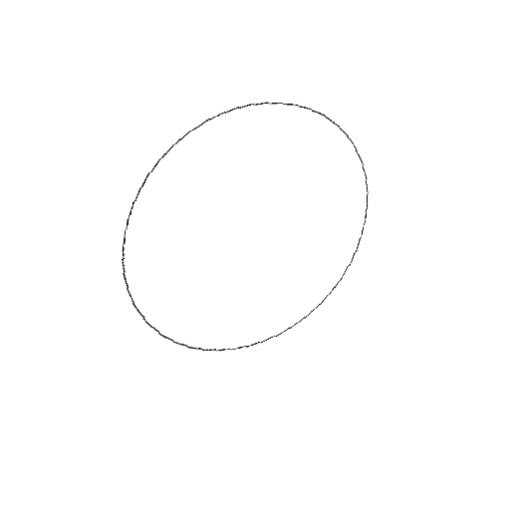
Crossing number: 0